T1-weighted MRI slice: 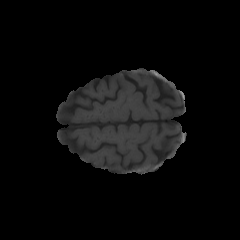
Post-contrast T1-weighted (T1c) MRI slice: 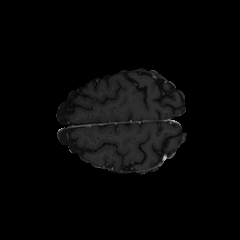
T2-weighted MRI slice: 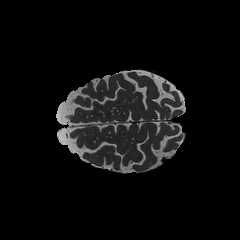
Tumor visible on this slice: no